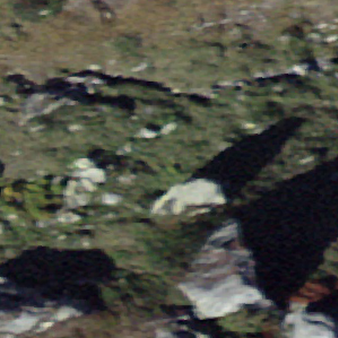
Label: bouldering_area